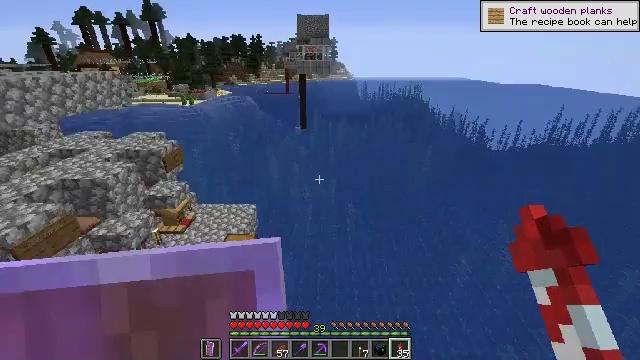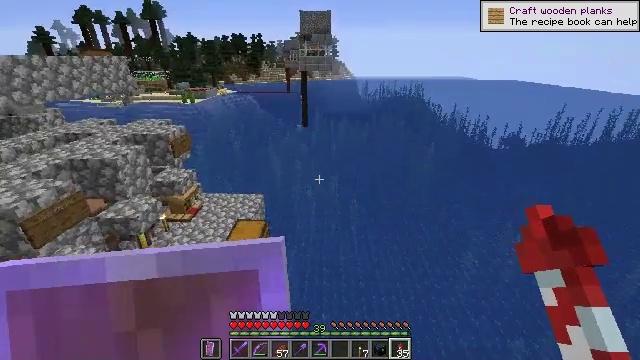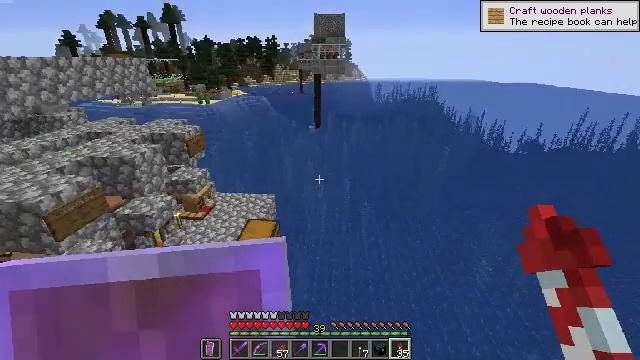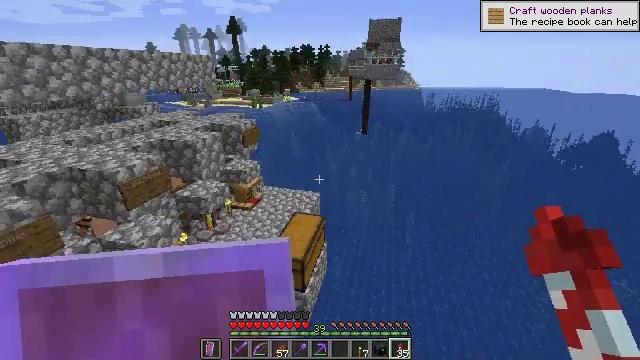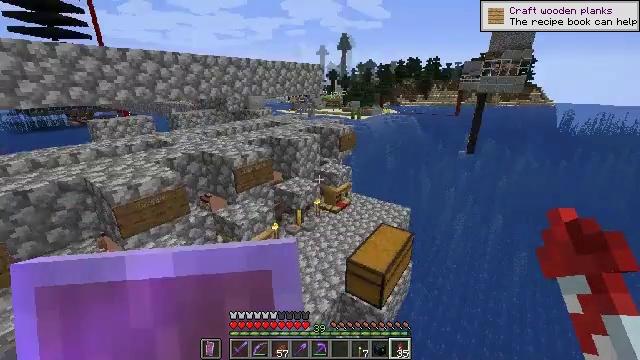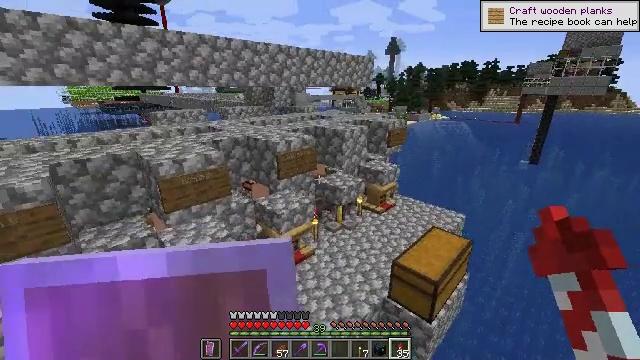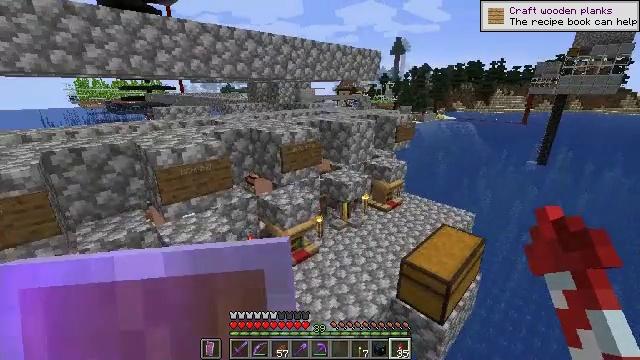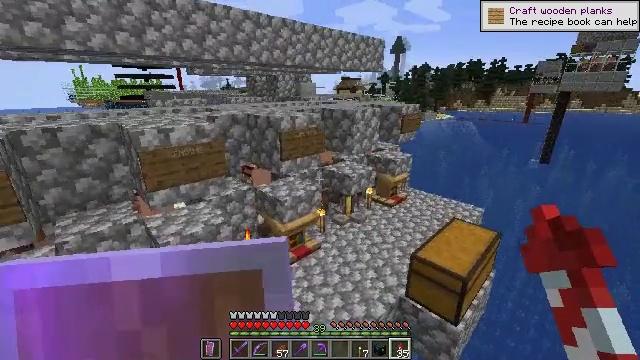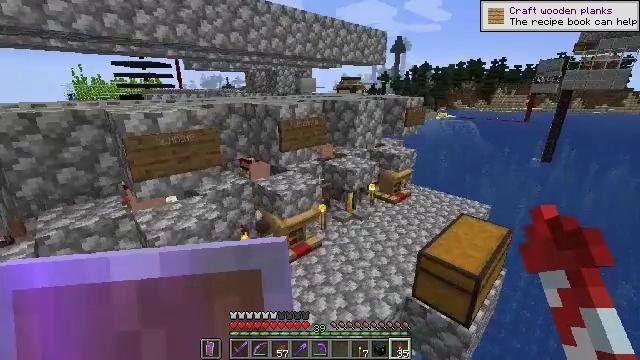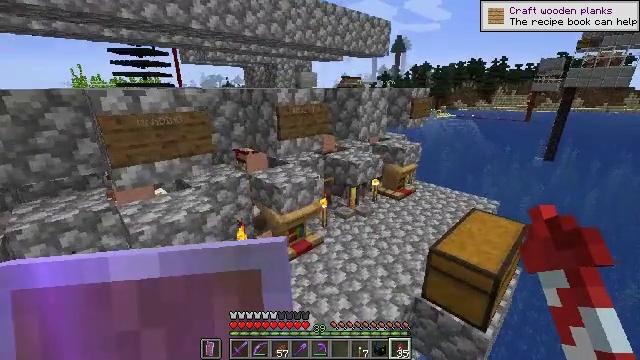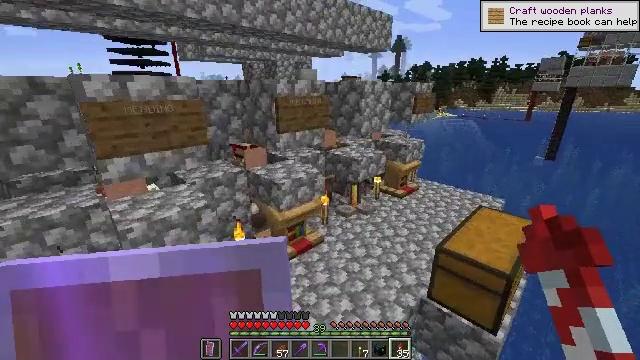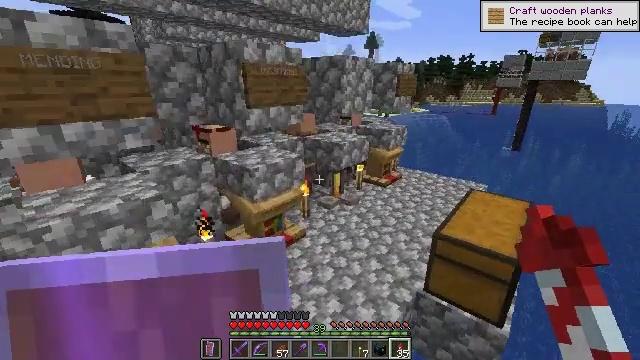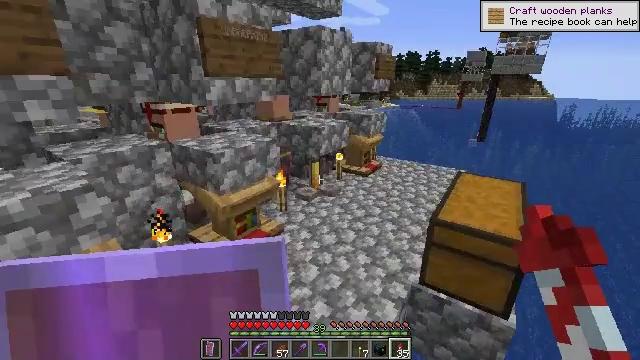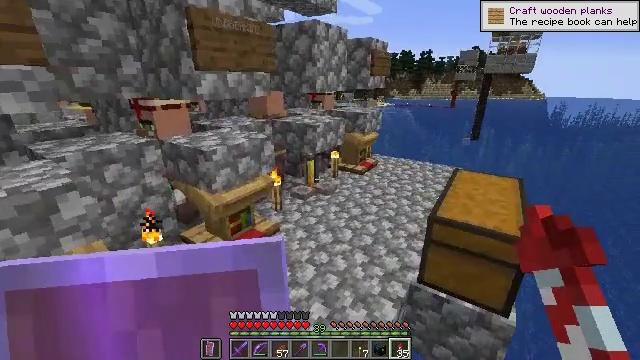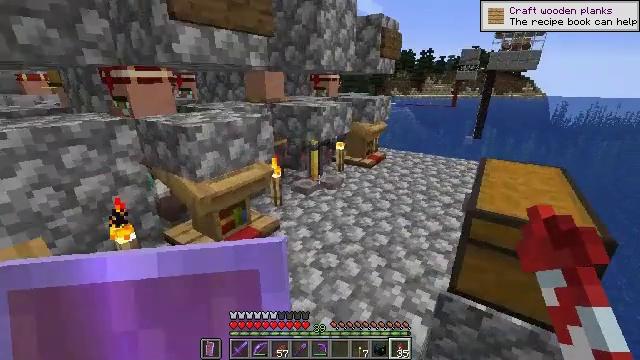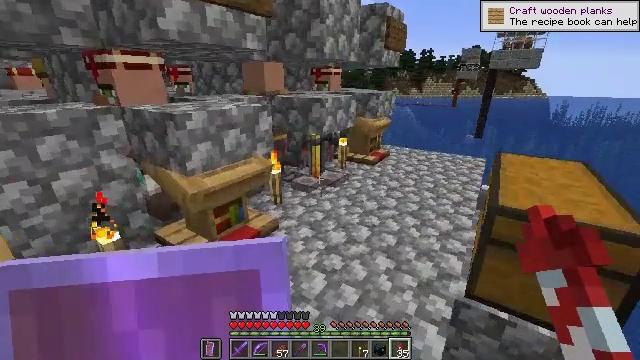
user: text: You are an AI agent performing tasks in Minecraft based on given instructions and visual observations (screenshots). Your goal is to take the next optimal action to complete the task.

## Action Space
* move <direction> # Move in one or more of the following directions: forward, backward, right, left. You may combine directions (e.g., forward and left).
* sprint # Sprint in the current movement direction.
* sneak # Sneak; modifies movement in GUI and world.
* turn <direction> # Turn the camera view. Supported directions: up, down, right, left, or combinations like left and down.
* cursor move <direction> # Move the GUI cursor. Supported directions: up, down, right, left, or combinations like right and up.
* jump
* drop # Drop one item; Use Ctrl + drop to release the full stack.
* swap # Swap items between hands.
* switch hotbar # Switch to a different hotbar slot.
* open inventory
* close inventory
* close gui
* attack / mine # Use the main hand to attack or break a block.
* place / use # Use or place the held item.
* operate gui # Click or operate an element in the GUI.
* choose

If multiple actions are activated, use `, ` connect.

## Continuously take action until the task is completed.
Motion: motion action
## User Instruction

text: Cook sand in a furnace to get glass.
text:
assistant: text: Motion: no_op
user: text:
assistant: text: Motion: turn left
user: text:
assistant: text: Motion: turn left and up
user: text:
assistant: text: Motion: turn left and up
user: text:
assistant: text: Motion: turn left and up
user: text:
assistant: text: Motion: no_op
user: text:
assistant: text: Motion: no_op
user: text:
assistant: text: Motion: no_op
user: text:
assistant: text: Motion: no_op
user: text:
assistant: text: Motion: no_op
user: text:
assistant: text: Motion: turn right
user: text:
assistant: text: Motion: turn right
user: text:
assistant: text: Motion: turn right
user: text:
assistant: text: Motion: no_op
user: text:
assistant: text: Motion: no_op
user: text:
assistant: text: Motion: move back
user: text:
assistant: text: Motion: move back, turn right and down
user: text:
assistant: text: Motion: move back, turn right and down
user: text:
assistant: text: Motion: move back, turn right
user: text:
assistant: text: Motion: move back
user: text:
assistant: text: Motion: move back
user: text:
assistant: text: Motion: move back
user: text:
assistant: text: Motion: move back and move right
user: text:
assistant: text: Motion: move back and move right
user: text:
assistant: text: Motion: move back and move right
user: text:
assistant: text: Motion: move back and move right
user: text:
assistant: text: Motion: move back
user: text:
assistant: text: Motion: move back
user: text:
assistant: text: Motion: move back
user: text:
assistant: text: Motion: move back